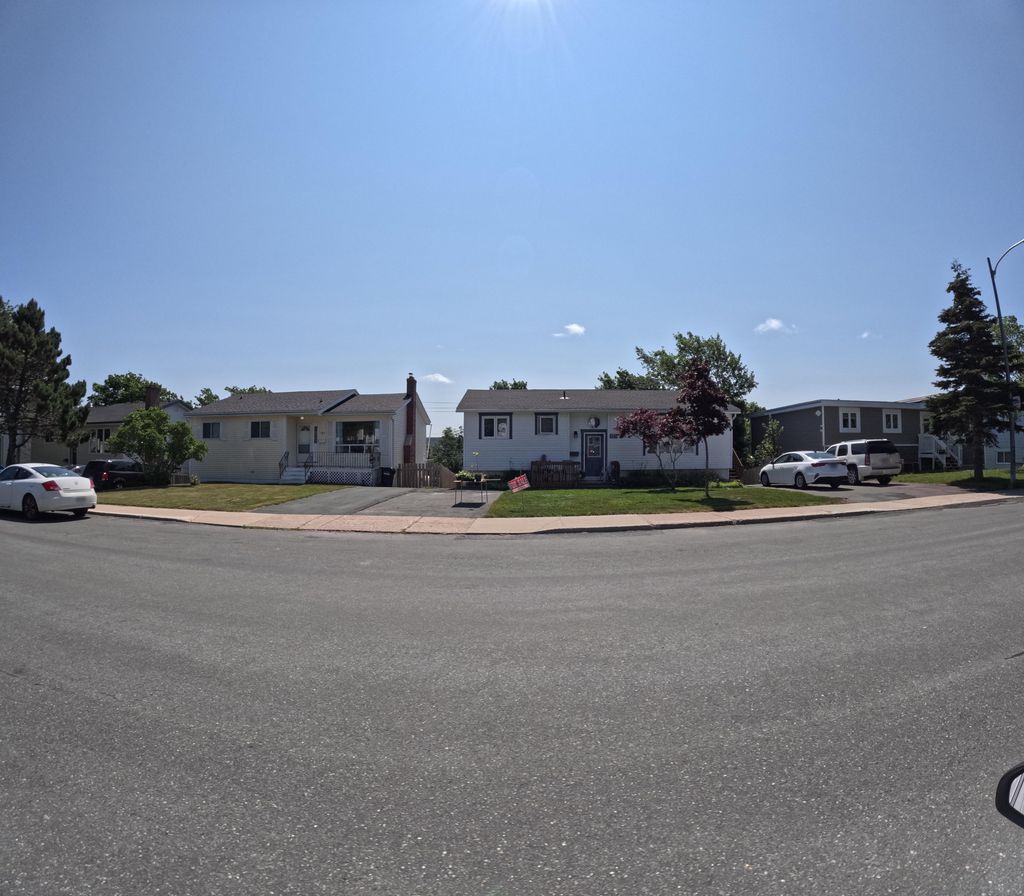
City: st_johns